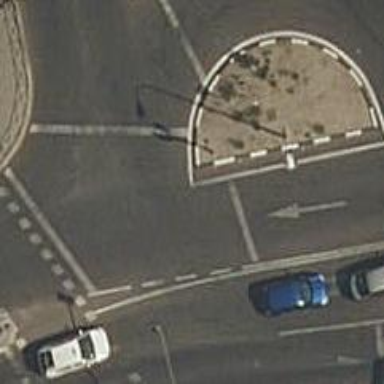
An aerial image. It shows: Traffic signals at road crossing.